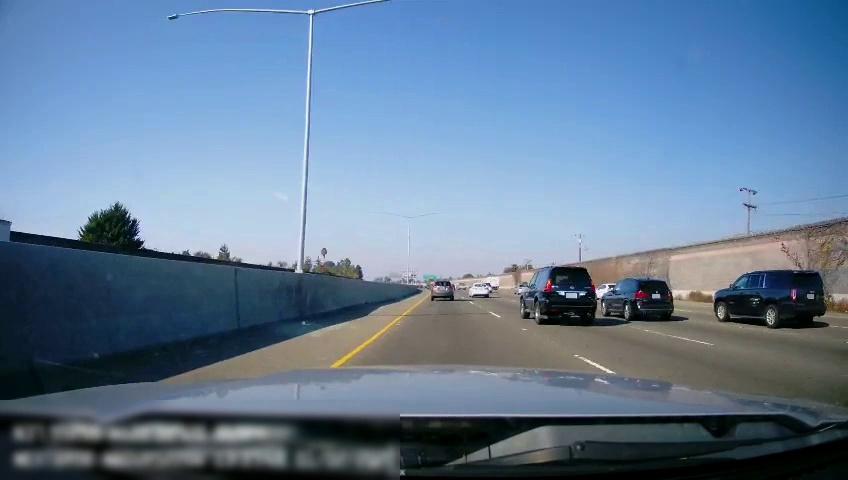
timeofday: Day
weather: Sunny
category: Drivable Space
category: Vehicles | Truck
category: Vehicles | Car
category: Vehicles | SUV
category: Vehicles | SUV
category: Vehicles | Car
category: Vehicles | SUV
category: Vehicles | Truck
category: Vehicles | Car
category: Vehicles | Car
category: Vehicles | SUV
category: Lanes | Current Lane
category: Lanes | Alternate Lane
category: Lanes | Alternate Lane
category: Lanes | Alternate Lane
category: Lanes | Current Lane
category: Traffic | Signs
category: Traffic | Signs